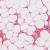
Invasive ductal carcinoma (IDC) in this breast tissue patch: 0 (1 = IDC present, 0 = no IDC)